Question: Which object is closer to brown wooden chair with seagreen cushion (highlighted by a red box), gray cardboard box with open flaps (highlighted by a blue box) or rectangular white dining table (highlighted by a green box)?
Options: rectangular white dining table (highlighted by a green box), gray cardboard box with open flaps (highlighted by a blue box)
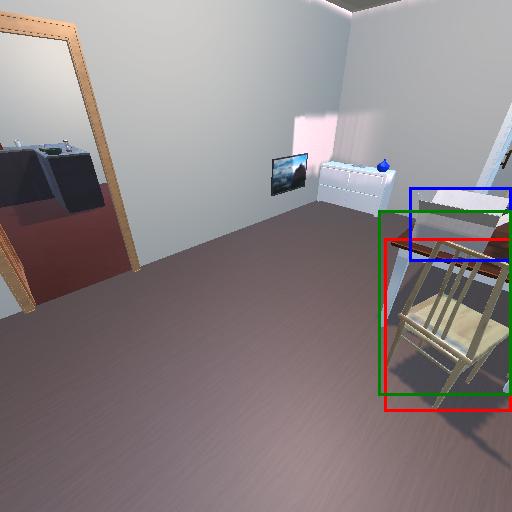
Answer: rectangular white dining table (highlighted by a green box)